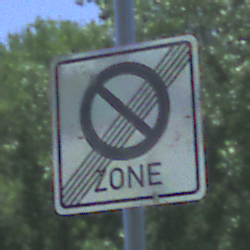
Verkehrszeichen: EndeEingeschraenktesHalteverbotZone
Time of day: Midday
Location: Outdoor (Nature)
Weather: Clear
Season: Summer
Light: Natural